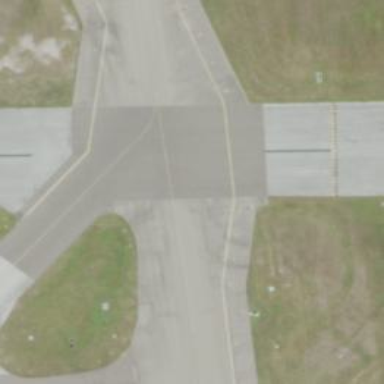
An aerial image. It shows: Asphalt taxiway at the airport.